Field crop: maize
Growth stage: 2
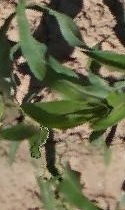
Species: maize